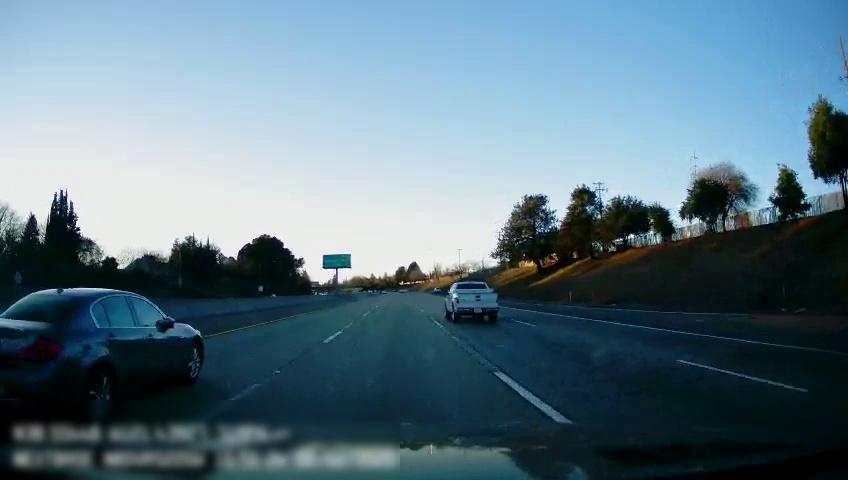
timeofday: Day
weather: Sunny
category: Drivable Space
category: Vehicles | Truck
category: Vehicles | Car
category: Lanes | Alternate Lane
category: Lanes | Current Lane
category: Lanes | Current Lane
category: Lanes | Alternate Lane
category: Lanes | Alternate Lane
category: Traffic | Signs